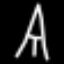
Label: The Eiffel Tower